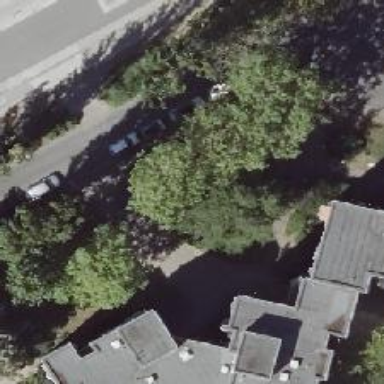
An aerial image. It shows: Parking lane area.